Field crop: maize
Growth stage: 2
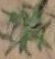
Species: atriplex